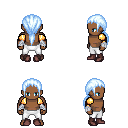
a pixel art fantasy rpg character, male body template, human, dark skin, gold arm armor, white pants, white cyan ponytail hairstyle, white cloth bandages, maroon shoes, four views (front, back, left, right), 2x2 character sprite sheet, small pixel art, hard edges, no anti-aliasing